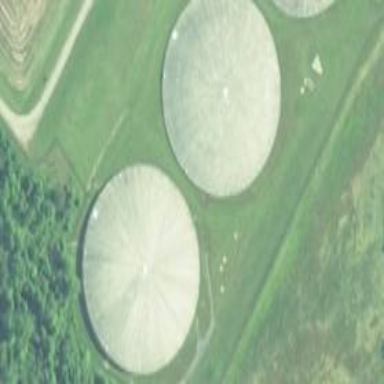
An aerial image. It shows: Building with water storage tank.